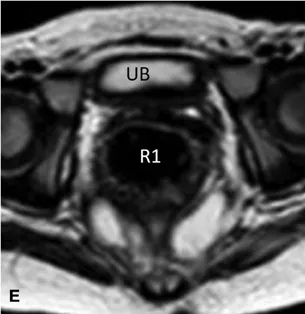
A 2-year-old girl with complete colonic duplication on top of anorectal anomaly. Axial plane. MRI, magnetic resonance imaging; WI, weighted image.
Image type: radiology (mri)